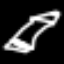
Label: pencil